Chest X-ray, PA view. Patient: 52 years old, sex F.
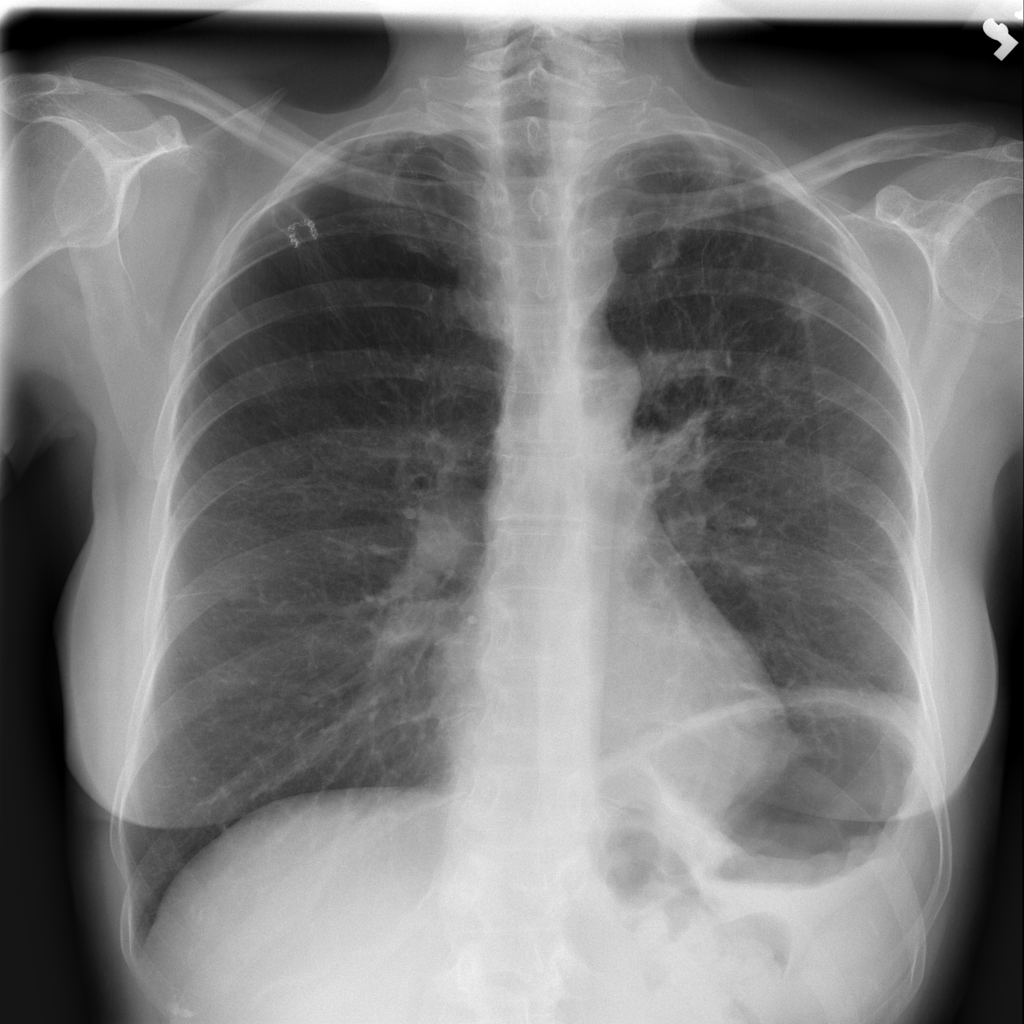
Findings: Infiltration